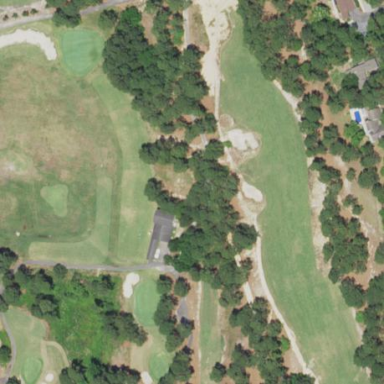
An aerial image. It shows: Rough grassy area used for golf.